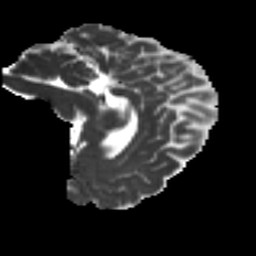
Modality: MD
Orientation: sagittal
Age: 45
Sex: female
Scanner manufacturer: ge
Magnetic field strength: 3 T
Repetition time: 7.8 s
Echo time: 0.0606 s